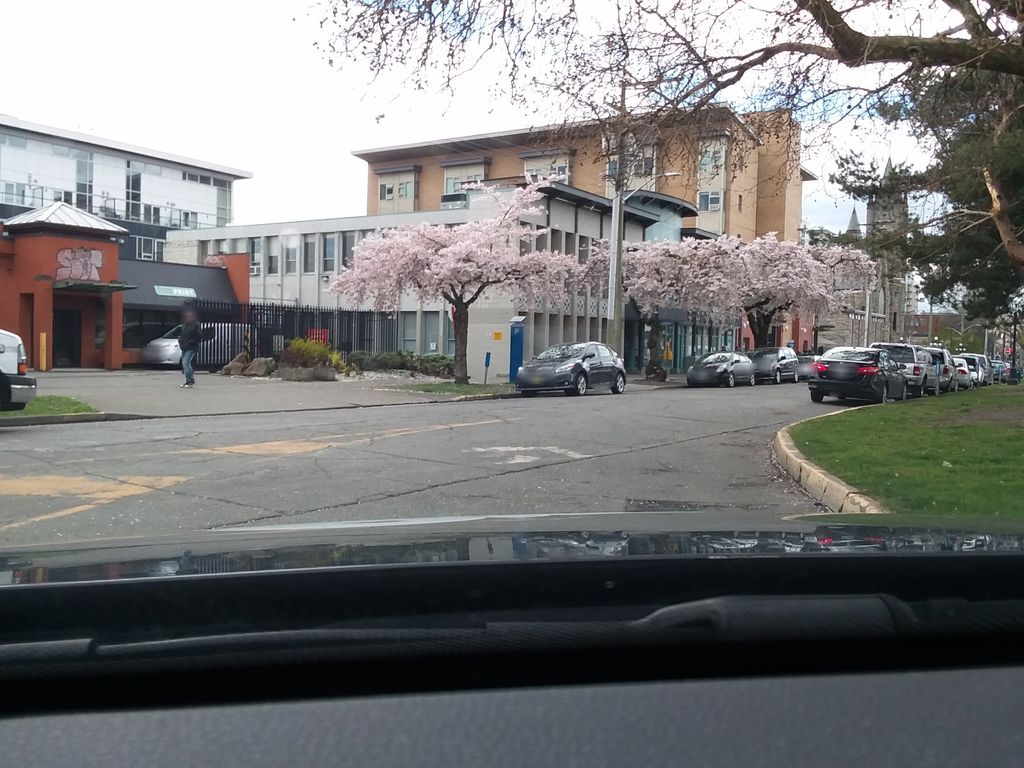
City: victoria